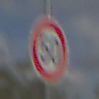
Verkehrszeichen: Geschwindigkeit50
Umgebung: Outdoor, Nature
Tageszeit: MorningAfternoon
Wetter: PartlyCloudy
Licht: Natural
Jahreszeit: NotSpecified
Kontrast: HighContrast